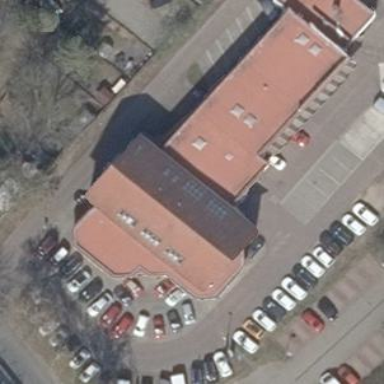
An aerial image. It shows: Retail building.